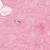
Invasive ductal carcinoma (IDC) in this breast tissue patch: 0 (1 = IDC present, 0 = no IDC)